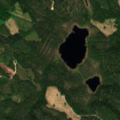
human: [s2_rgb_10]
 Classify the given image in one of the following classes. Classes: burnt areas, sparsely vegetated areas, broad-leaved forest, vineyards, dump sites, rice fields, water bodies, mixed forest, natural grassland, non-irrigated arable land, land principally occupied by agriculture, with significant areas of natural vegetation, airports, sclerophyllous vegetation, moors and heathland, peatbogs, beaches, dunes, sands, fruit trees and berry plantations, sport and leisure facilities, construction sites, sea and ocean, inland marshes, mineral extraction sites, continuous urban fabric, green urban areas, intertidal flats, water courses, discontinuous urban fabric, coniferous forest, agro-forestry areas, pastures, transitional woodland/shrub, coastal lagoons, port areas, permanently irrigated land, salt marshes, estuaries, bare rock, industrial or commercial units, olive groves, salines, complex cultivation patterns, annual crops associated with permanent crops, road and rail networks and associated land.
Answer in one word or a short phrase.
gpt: coniferous forest, mixed forest